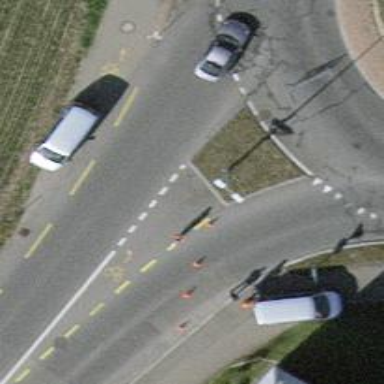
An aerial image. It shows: Unmarked crossing on the road.